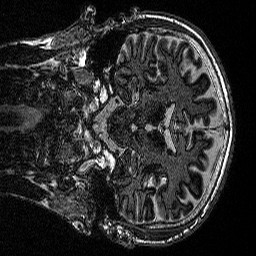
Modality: MP2RAGE
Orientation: coronal
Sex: male
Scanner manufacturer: siemens
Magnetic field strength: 3 T
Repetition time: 5 s
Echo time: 0.00292 s